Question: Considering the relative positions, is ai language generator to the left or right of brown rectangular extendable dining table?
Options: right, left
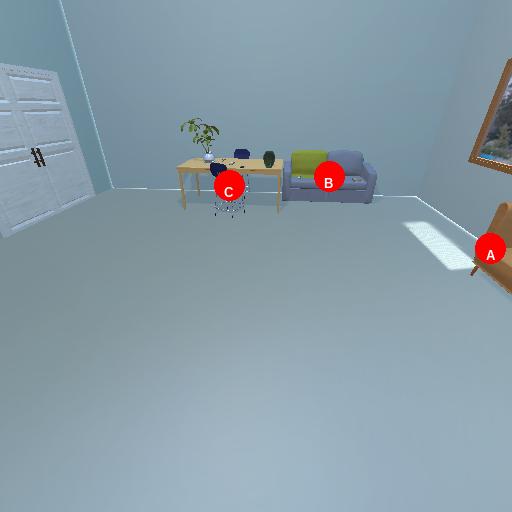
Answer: right